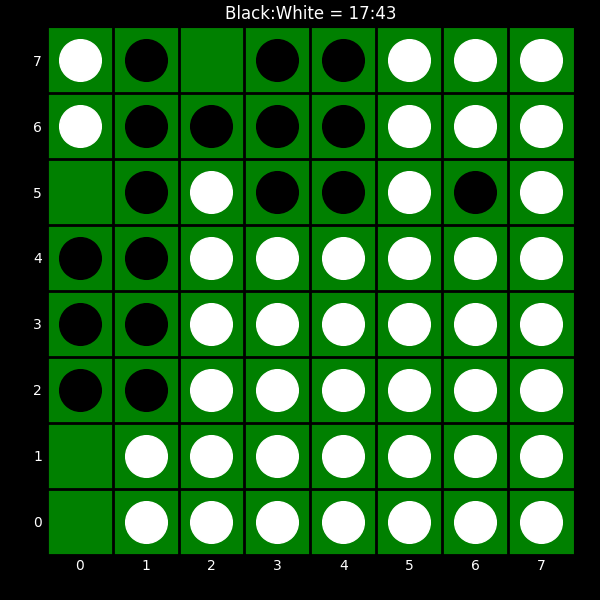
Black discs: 17
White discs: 43